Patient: sex M, age 65
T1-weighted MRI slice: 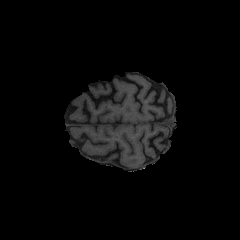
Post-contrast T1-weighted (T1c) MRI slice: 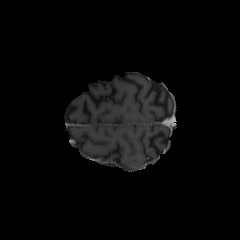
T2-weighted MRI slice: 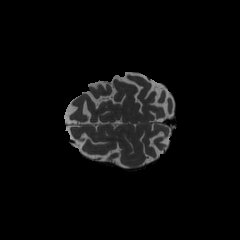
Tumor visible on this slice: no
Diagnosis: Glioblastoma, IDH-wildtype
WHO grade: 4